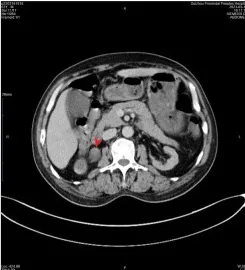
Enhanced CT of the urinary system: a soft tissue mass is visible within the right superior ureter, with mild enhancement noted on an enhanced scan. (tumor location flat against the 2nd-3rd lumbar vertebrae). Venous phase.
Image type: radiology (ct)